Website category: sports
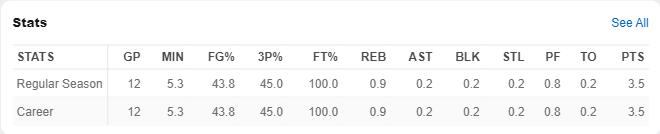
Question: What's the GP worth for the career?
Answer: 12

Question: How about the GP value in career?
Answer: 12

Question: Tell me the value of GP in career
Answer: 12

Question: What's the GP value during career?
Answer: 12

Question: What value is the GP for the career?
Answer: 12

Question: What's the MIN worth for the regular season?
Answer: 5.3

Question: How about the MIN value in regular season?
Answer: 5.3

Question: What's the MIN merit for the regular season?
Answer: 5.3

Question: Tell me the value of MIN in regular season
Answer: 5.3

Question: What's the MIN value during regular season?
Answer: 5.3

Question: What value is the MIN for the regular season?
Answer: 5.3

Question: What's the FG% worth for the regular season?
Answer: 43.8

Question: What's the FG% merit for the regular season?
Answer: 43.8

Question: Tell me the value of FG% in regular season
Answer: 43.8

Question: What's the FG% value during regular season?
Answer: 43.8

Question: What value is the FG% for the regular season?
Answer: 43.8

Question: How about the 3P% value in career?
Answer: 45.0

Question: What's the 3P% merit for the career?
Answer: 45.0

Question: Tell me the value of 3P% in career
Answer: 45.0

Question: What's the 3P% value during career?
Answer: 45.0

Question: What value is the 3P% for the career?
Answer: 45.0

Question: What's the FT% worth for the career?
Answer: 100.0

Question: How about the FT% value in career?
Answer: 100.0

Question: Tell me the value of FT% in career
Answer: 100.0

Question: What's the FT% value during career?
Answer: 100.0

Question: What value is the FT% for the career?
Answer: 100.0

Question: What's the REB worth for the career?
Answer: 0.9

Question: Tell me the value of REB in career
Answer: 0.9

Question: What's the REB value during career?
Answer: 0.9

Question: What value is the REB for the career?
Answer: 0.9

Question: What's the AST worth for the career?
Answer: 0.2

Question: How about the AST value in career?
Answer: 0.2

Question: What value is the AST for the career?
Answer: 0.2

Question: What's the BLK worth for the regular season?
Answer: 0.2

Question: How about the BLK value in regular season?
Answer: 0.2

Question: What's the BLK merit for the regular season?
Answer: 0.2

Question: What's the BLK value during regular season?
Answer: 0.2

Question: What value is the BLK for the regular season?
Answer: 0.2

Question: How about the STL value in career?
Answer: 0.2

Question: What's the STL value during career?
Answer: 0.2

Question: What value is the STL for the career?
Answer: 0.2

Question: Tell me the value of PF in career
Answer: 0.8

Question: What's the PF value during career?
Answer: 0.8

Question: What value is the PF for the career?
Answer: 0.8

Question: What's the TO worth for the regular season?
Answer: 0.2

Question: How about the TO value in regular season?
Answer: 0.2

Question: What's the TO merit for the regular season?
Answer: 0.2

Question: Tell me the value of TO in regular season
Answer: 0.2

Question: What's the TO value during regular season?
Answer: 0.2

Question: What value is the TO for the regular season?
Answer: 0.2

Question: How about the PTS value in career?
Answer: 3.5

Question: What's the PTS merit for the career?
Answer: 3.5

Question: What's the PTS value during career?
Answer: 3.5